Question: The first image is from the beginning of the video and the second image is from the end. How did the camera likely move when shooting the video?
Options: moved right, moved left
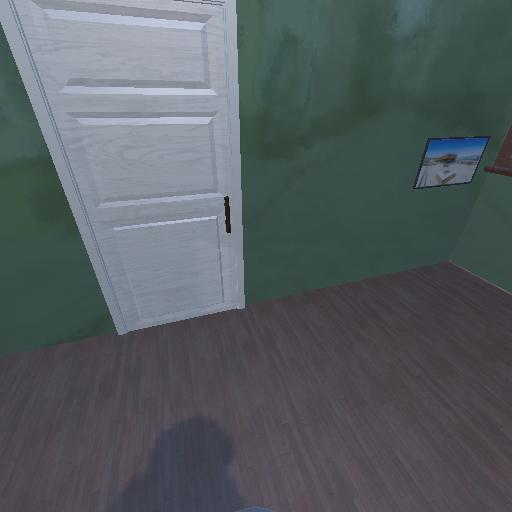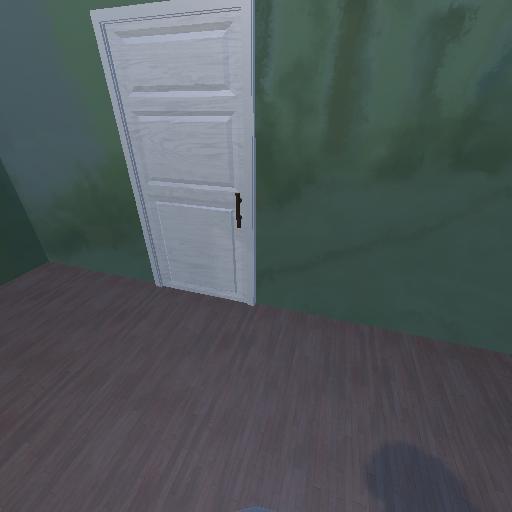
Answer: moved right